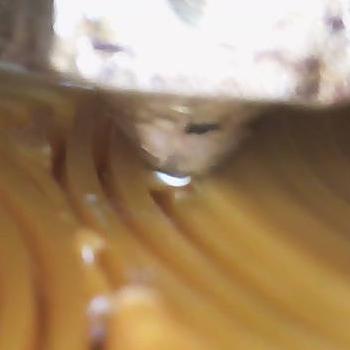
Flow rate: 265%